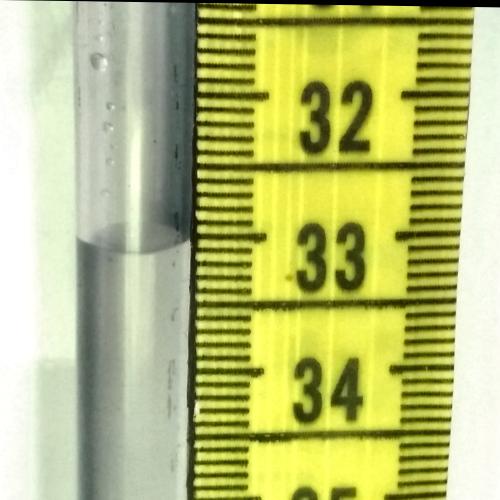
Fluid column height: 33.0 cm